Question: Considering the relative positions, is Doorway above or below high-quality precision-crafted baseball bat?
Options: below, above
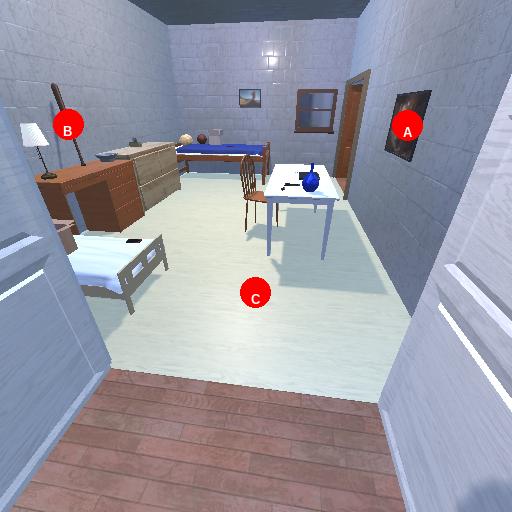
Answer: below